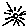
Label: sun